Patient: sex F, age 63
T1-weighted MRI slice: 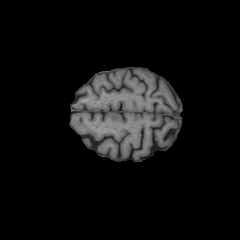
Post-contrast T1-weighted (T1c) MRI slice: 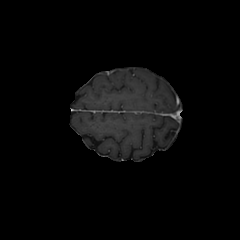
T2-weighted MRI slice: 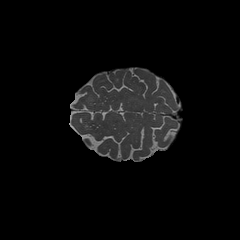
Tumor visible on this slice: no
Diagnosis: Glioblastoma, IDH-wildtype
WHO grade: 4